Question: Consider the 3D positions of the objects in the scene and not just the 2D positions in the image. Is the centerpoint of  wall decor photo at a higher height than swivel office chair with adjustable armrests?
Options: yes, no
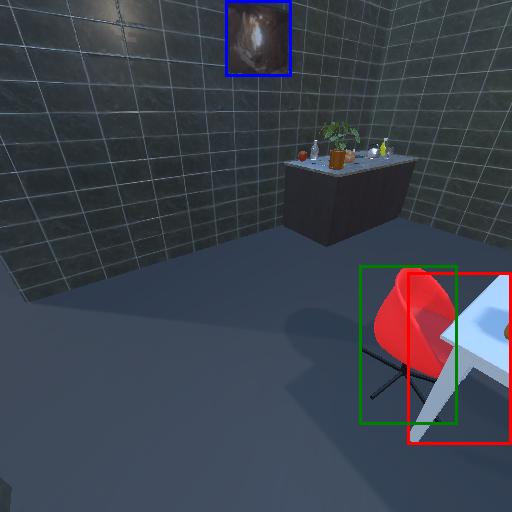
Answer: yes